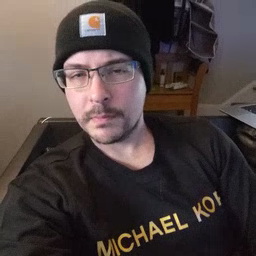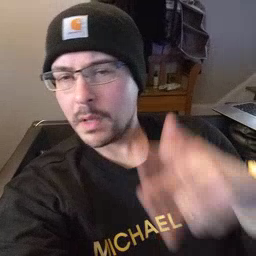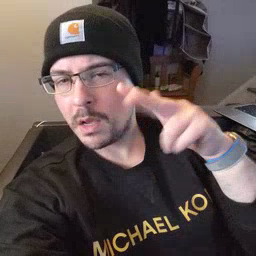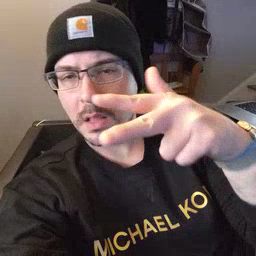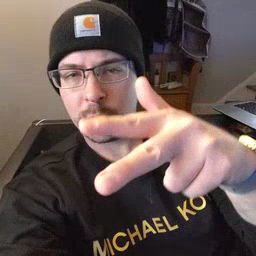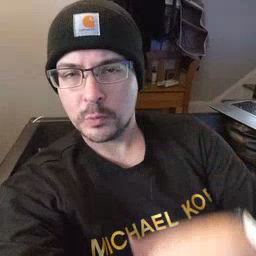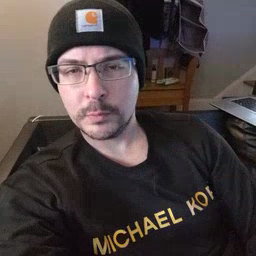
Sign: helicopter